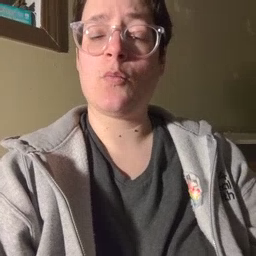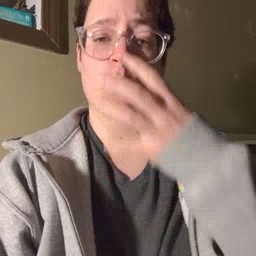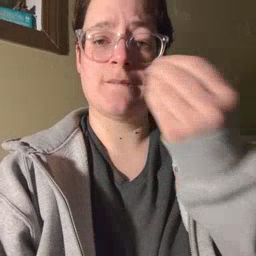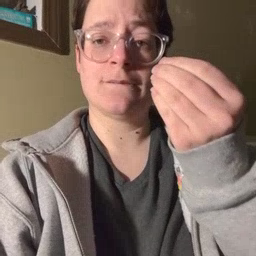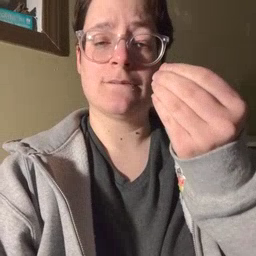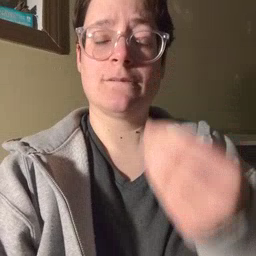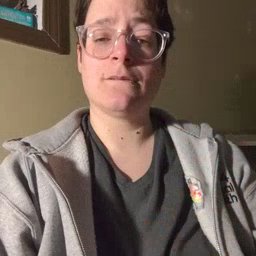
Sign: wolf